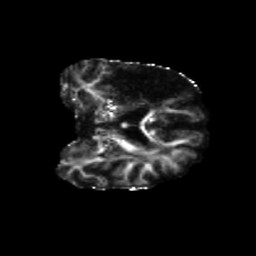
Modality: FA
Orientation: coronal
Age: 75
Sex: male
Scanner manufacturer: siemens
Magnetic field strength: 3 T
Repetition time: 5.47 s
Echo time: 0.0854 s